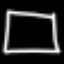
Label: square